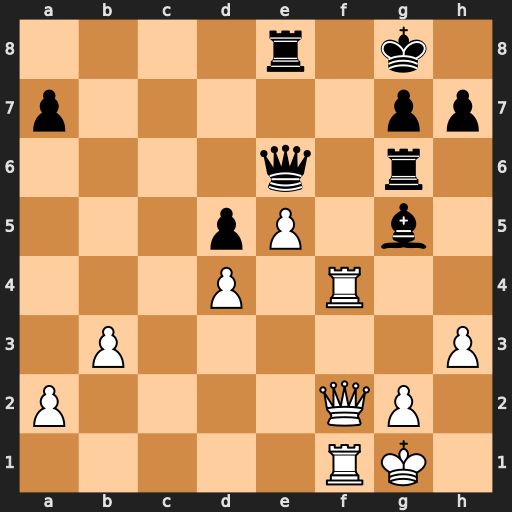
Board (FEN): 4r1k1/p5pp/4q1r1/3pP1b1/3P1R2/1P5P/P4QP1/5RK1
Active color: w
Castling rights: -
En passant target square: -
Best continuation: Rf8+ Rxf8 Qxf8#